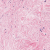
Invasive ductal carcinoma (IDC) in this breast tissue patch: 0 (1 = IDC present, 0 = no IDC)